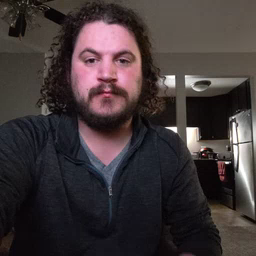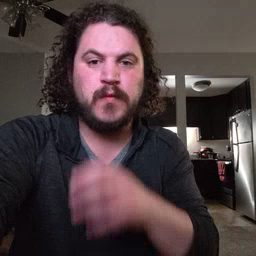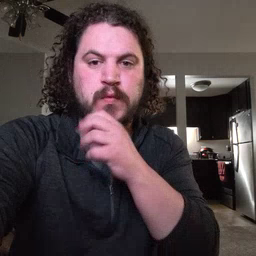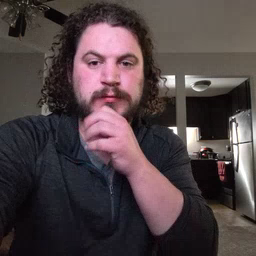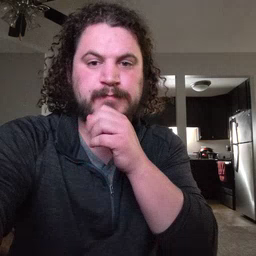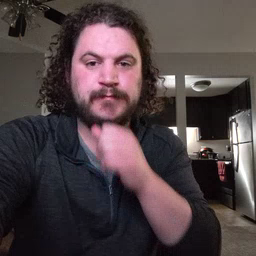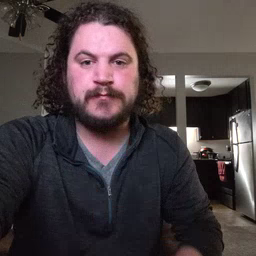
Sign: orange